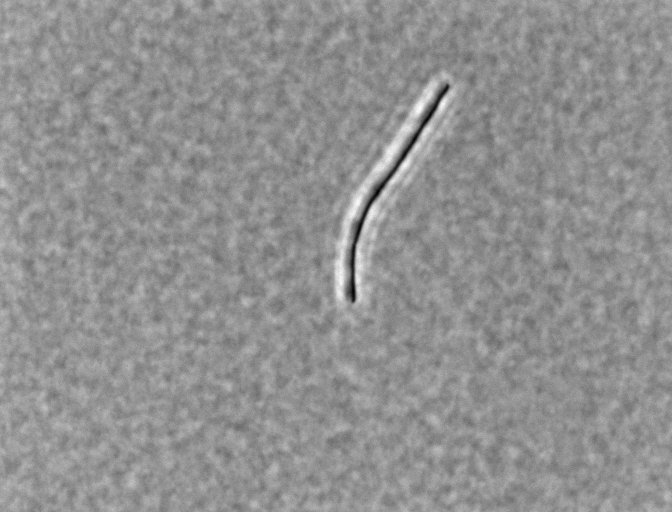
Phase contrast microscopy, 60x objective, 3 h incubation